Question: ## Problem Description
In my application I have 'GridView' with 12 items in it. Every item in the 'GridView' has its own icon like it is shown in the image below. For every icon I have two images one pressed and one normal.

## Question
I try to find some standard mechanisms to change images from Normal state to Presses state when user press on the item and then release the button, but can't find. Instead of that I use 'public boolean onTouch(View v, MotionEvent event)' method but it brings to some side effects for example when user scroll down or slide screen to change tab, items are clicked.
## Source Code
'''
@Override
public boolean onTouch(View v, MotionEvent event) {
/* Get Action on Touch. */
int action = event.getActionMasked();
if (action == MotionEvent.ACTION_DOWN) {
float currentXPosition = event.getX();
float currentYPosition = event.getY();
lastPressedPosition = gvCategories.pointToPosition((int) currentXPosition, (int) currentYPosition);
if(lastPressedPosition < 0 || lastPressedPosition > sDefaultArray.length)
return false;
/* Set Pressed Image. */
Drawable drawable = getActivity().getResources().getDrawable(sPressedArray[lastPressedPosition]);
Category category = (Category) gvCategories.getItemAtPosition(lastPressedPosition);
category.setImage(((BitmapDrawable) drawable).getBitmap());
CategoriesGridAdapter adapter = (CategoriesGridAdapter)gvCategories.getAdapter();
adapter.notifyDataSetChanged();
}
else if (action == MotionEvent.ACTION_UP || action == MotionEvent.ACTION_CANCEL) {
/* Get current possition to compare with the last one. */
float currentXPosition = event.getX();
float currentYPosition = event.getY();
int currentPosition = gvCategories.pointToPosition((int) currentXPosition, (int) currentYPosition);
if(currentPosition == -1 && lastPressedPosition == -1)
return false;
if (currentPosition == lastPressedPosition && action == MotionEvent.ACTION_UP) {
Category category = (Category) gvCategories.getItemAtPosition(currentPosition);
Log.i(TAG, String.format("Category Title is: %s", category.getTitle()));
if (category == Category.More) {
//tracker.trackEvent("Category Clicked", "More", "", 0L);
/* Get current selected language. */
final SharedPreferences preferences = PreferenceManager.getDefaultSharedPreferences(getActivity());
final String lang = preferences.getString(Preferences.LANGUAGE, "en");
/* Load All categories available in the application. */
updateCategoriesAdapter(lang, true);
}
else {
//tracker.trackEvent("Category Clicked", category.getTitle(), "", 0L);
CategoryDetailsActivity.sFragmentManager = getFragmentManager();
/* Start categories detail activity. */
Intent intent = new Intent(getActivity().getApplicationContext(), CategoryDetailsActivity.class);
intent.setFlags(Intent.FLAG_ACTIVITY_NEW_TASK);
intent.putExtra(CategoryDetailsActivity.CATEGORIES_IDS, category.getIDs());
intent.putExtra(CategoryDetailsActivity.CATEGORY_NAME, category.getTitle());
getActivity().getApplicationContext().startActivity(intent);
}
}
if(lastPressedPosition == -1)
return false;
/* Set Pressed Image. */
Drawable drawable = getActivity().getResources().getDrawable(sDefaultArray[lastPressedPosition]);
Category category = (Category) gvCategories.getItemAtPosition(lastPressedPosition);
category.setImage(((BitmapDrawable) drawable).getBitmap());
CategoriesGridAdapter adapter = (CategoriesGridAdapter)gvCategories.getAdapter();
adapter.notifyDataSetChanged();
}
return false;
}
'''
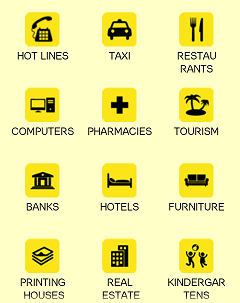
Answer: If you have the two images already made, use a Button element in your 'GridView' and set the Background element of your button to a state selector drawable. refer to this link for XML declarations on making your selector drawable <URL> .
For your scenario you will have to create different selector XML files for each button.